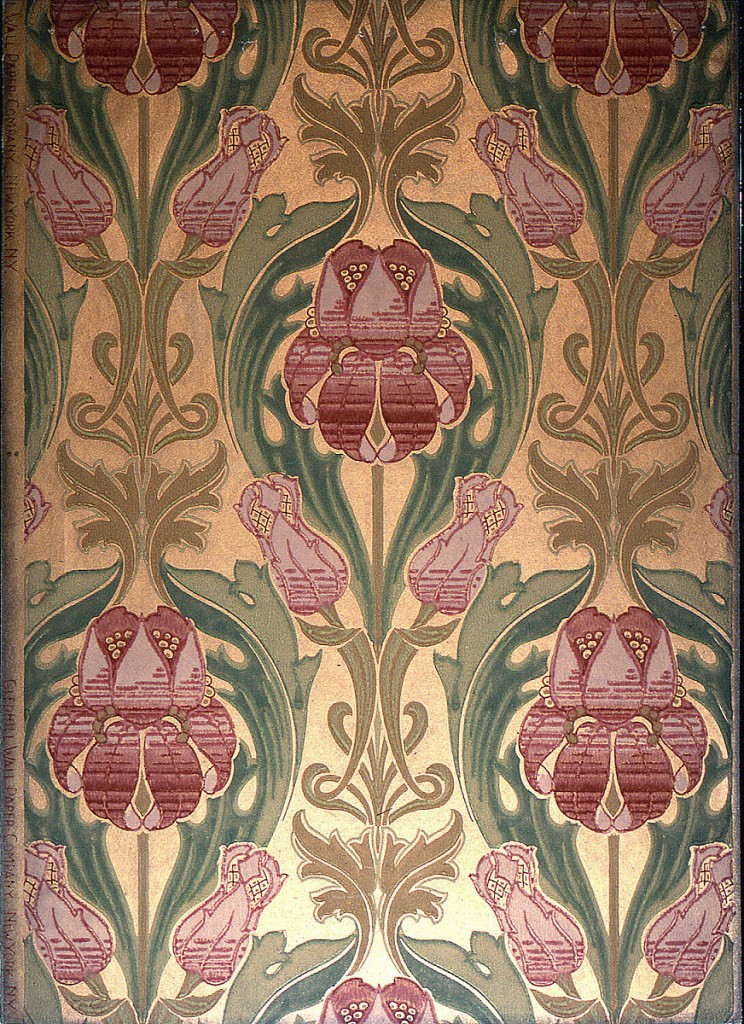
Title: Sidewall - sample
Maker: Gledhill Wall Paper Co., New York, New York, founded 1900
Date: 1906–07
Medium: Machine-printed
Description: Art nouveau; open and closed tulips with acanthus leaves surrounding the flowers. Smaller leaves and scrolled stems are placed between tulips. Printed in greens, reds and olive on a gold mica background.